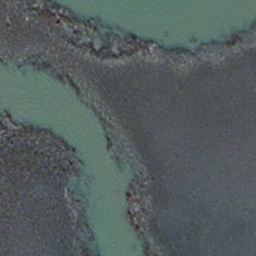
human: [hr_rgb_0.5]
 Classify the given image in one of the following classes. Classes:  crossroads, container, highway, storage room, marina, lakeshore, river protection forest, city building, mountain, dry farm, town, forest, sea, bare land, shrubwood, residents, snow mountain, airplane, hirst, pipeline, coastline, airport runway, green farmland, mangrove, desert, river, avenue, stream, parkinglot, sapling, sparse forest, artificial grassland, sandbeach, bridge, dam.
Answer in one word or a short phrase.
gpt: stream